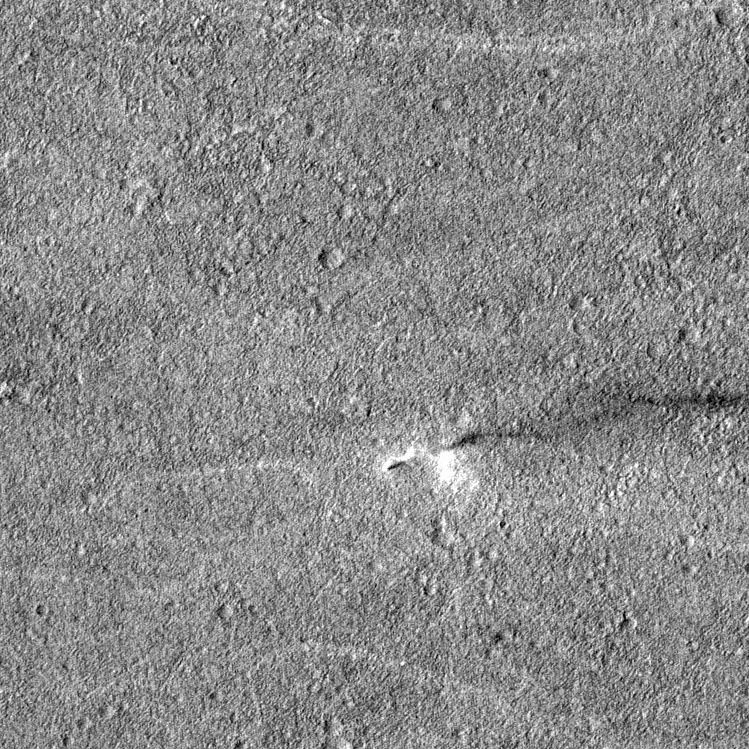
Label: dustdevil